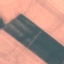
Label: AnnualCrop